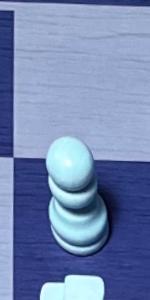
Label: Pawn_White